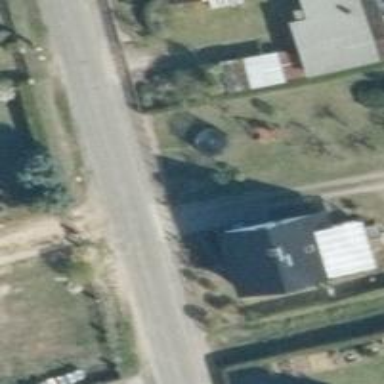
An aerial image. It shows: Driveway.